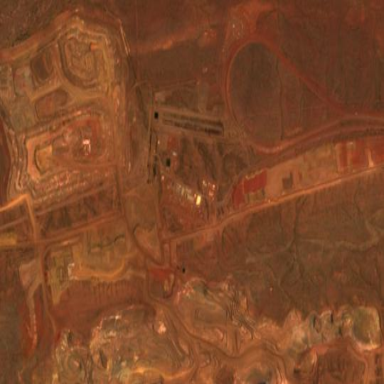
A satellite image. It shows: Industrial area dedicated to mineral processing.